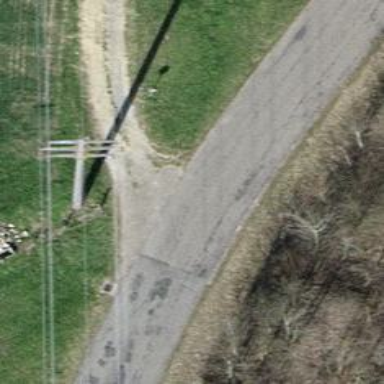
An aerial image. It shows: Unclassified road with asphalt surface.